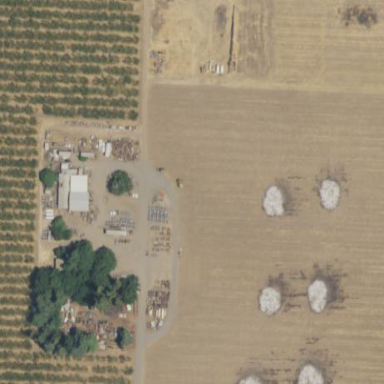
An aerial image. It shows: Orchard filled with peach trees.